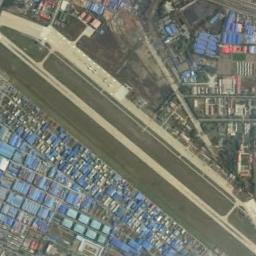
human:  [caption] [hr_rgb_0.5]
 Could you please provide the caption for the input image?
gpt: The airport is surrounded by neat terraces .

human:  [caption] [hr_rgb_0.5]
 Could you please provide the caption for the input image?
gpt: An airport is surrounded by many blue buildings .

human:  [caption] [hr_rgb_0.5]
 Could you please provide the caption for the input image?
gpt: An airport with two parallel runways and a terminal on the lawn and some blue buildings arranged neatly around the airport .

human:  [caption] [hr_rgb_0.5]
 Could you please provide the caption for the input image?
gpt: An airport with a runway and many buildings is surrounded by a residential area and brown farmland .

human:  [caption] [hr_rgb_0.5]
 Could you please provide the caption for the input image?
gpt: There are blue buildings on one side of the runway .